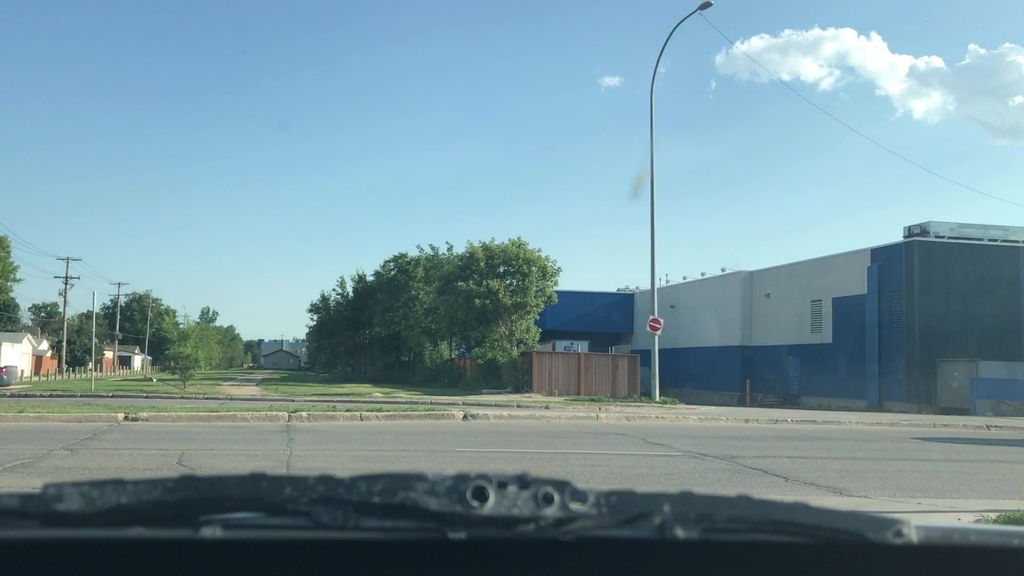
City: winnipeg